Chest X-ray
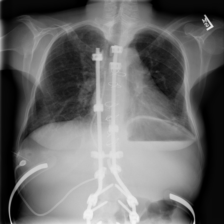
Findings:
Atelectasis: negative
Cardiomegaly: negative
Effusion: negative
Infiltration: negative
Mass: negative
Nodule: negative
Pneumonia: negative
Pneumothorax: negative
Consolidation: negative
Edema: negative
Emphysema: negative
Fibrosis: negative
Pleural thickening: negative
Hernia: negative